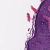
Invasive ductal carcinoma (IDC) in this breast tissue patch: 0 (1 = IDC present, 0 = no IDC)